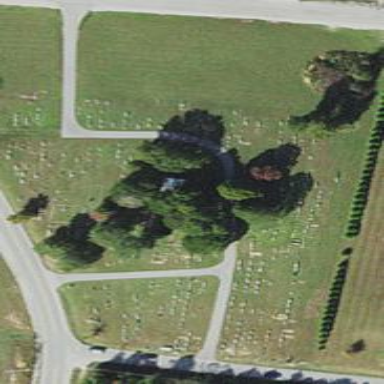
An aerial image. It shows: Cemetery.